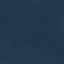
Land use / land cover class: SeaLake